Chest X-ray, PA view. Patient: 29 years old, sex M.
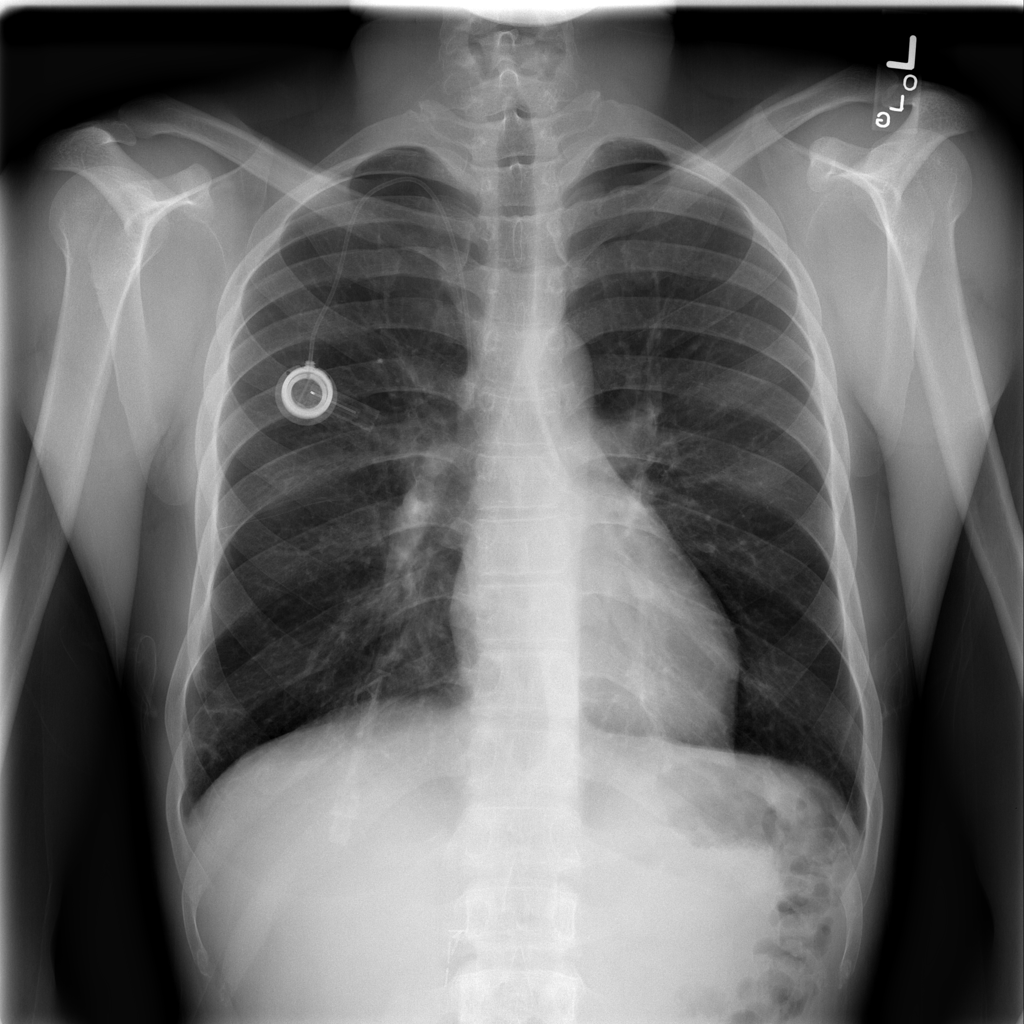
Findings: No Finding